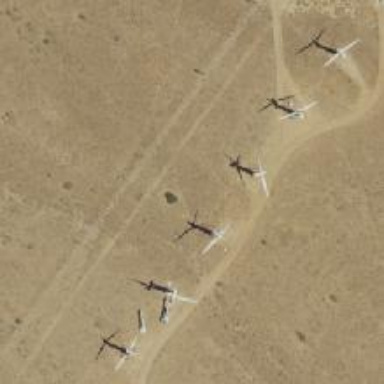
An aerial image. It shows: Wind power generator employing wind turbines.